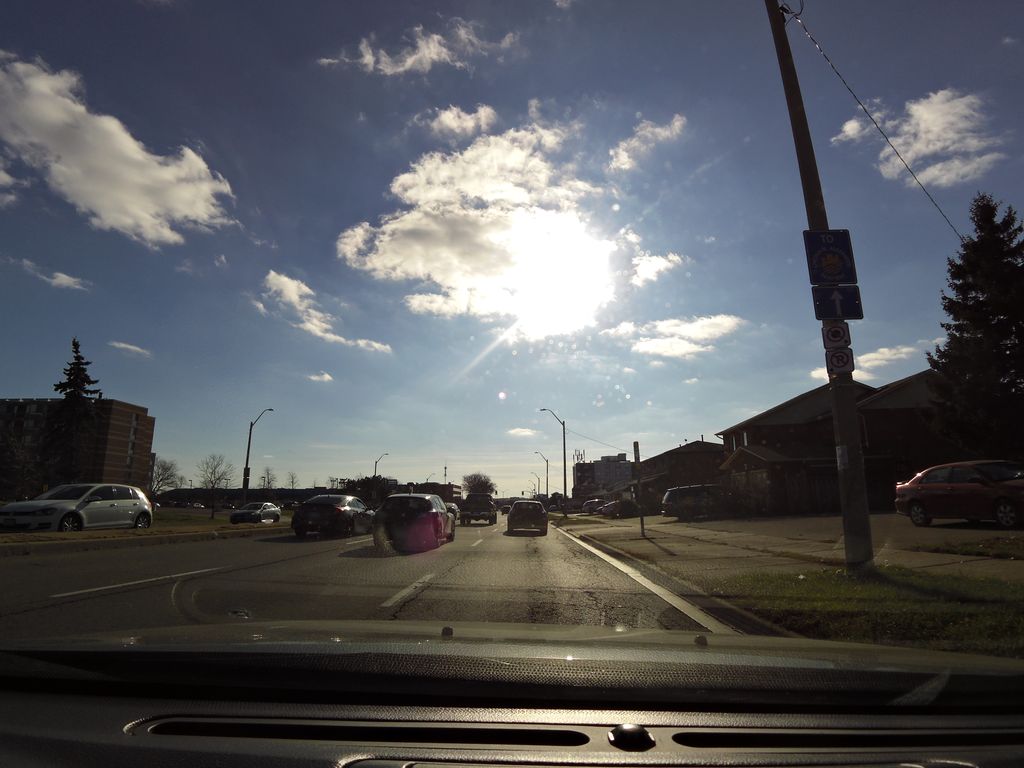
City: hamilton